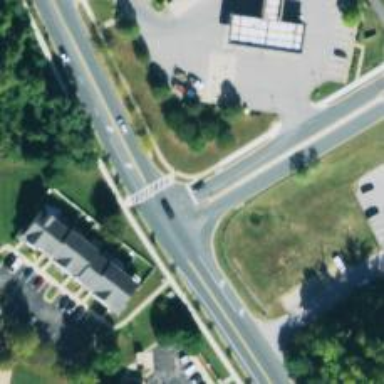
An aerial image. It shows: Stop road.